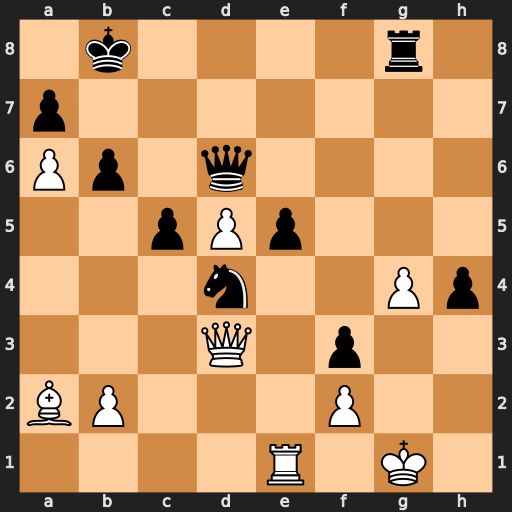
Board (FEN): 1k4r1/p7/Pp1q4/2pPp3/3n2Pp/3Q1p2/BP3P2/4R1K1
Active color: w
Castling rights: -
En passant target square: -
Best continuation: Qh7 Rxg4+ Kh1